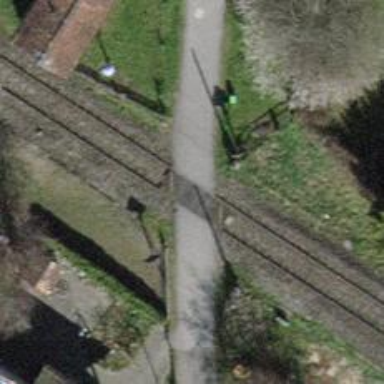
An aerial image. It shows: Railway crossing.